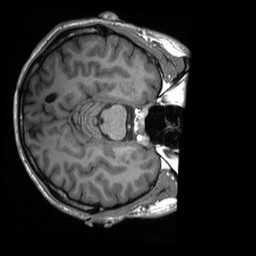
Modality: T1w
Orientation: axial
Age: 39
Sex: male
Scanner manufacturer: siemens
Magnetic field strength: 3 T
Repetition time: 1.9 s
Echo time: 0.00226 s